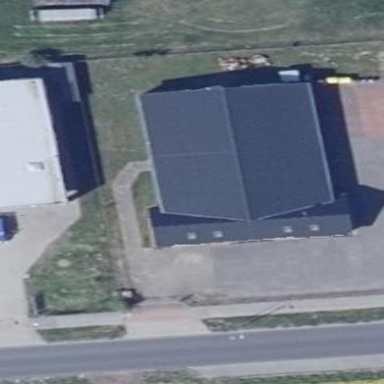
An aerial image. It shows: Fire station building.